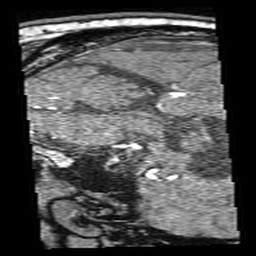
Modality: angio
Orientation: sagittal
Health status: ill
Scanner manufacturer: siemens
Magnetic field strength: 3 T
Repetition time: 0.021 s
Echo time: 0.00343 s